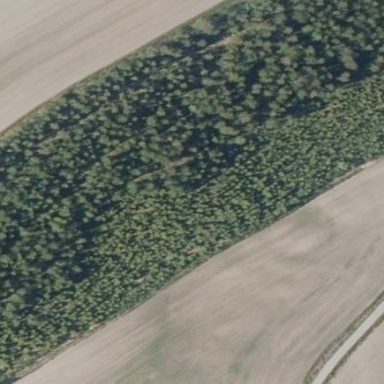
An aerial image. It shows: Forest area.